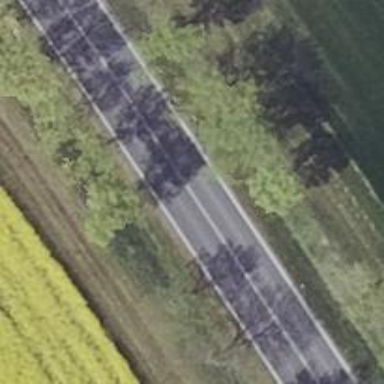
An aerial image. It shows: Primary road with asphalt surface.